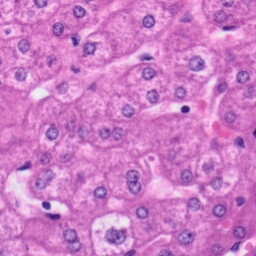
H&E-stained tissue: Liver